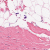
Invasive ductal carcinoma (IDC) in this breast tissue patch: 0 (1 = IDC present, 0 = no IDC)